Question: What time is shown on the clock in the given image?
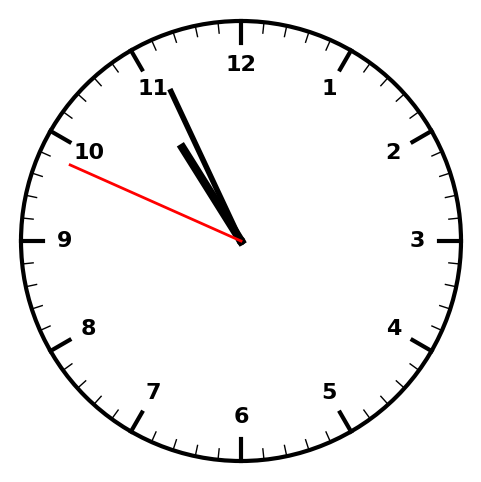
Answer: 10:55:49